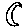
Label: moon